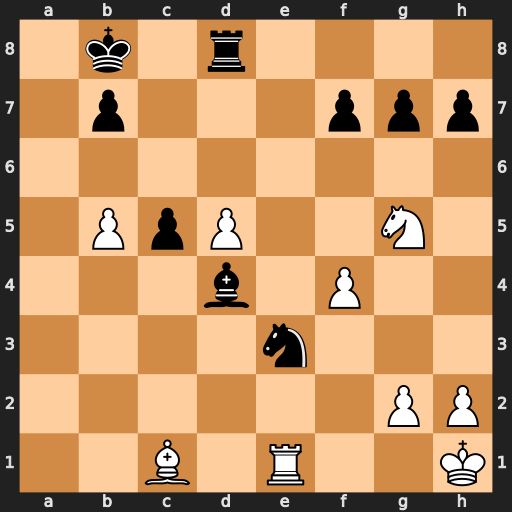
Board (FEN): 1k1r4/1p3ppp/8/1PpP2N1/3b1P2/4n3/6PP/2B1R2K
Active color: w
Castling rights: -
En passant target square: -
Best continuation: Bxe3 Bxe3 Rxe3